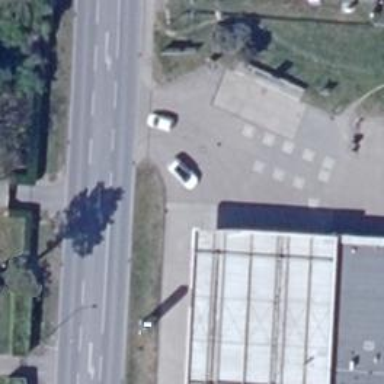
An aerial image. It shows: Roof building that serves as CNG fuel station.